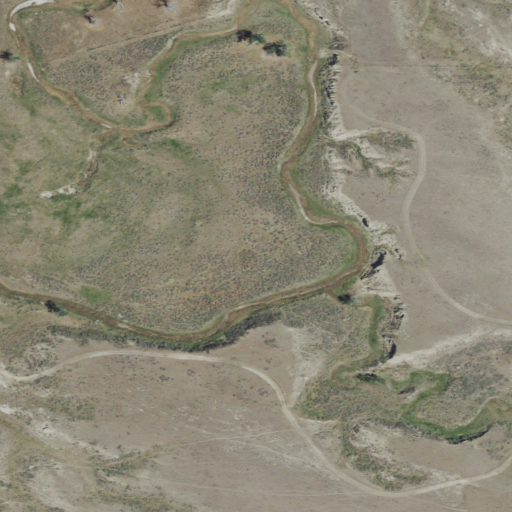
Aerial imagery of valley in Montana named Graham Coulee containing grassland, shrub, and herbaceous wetlands